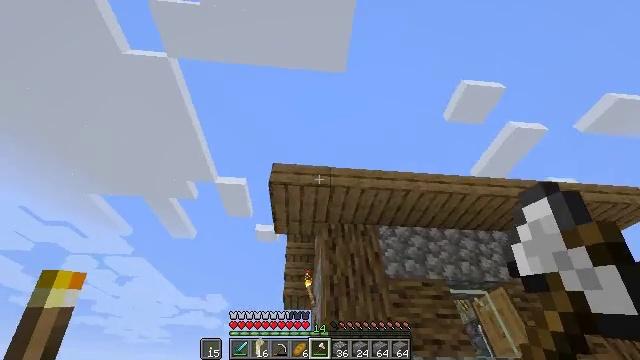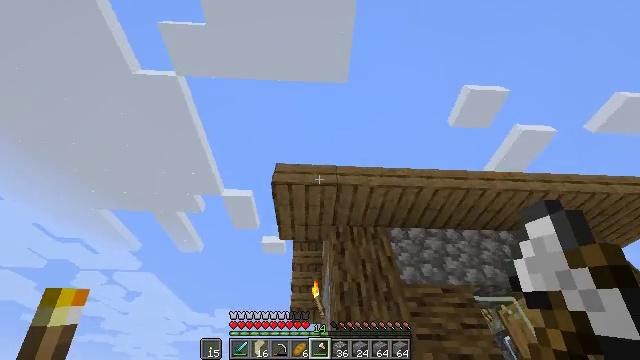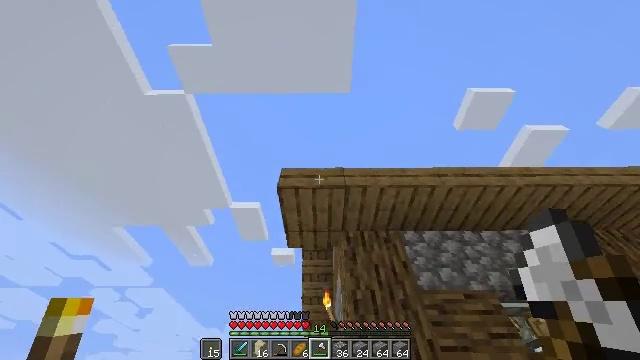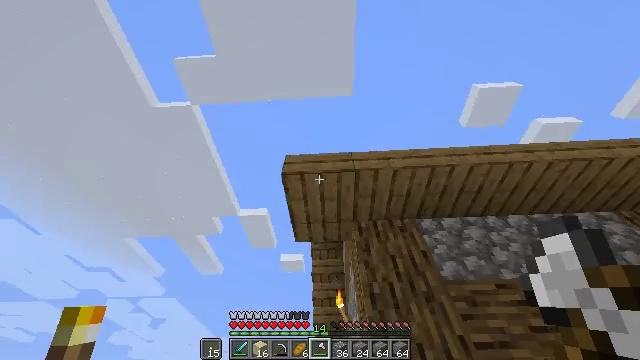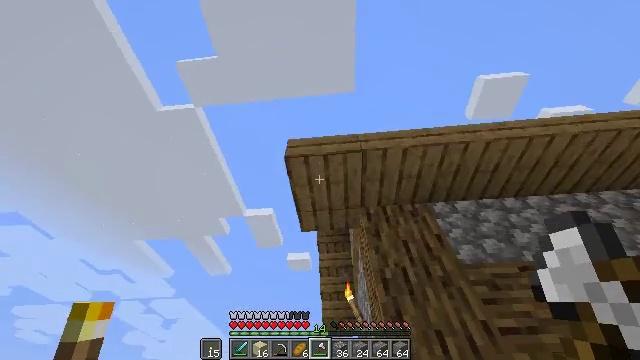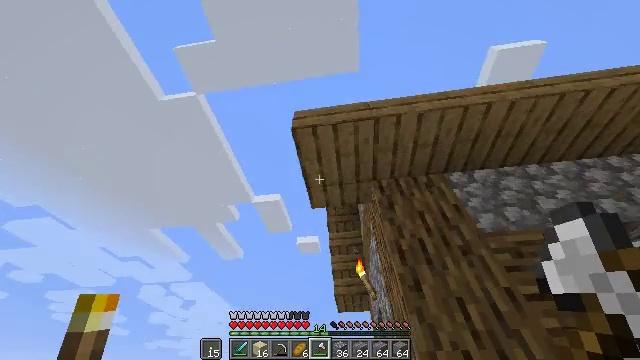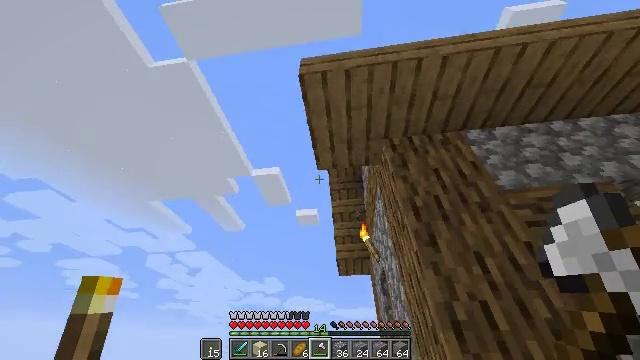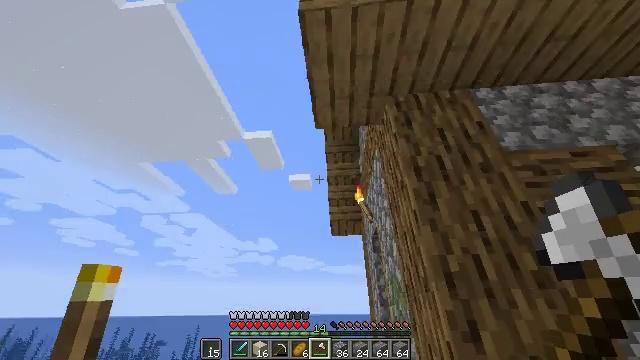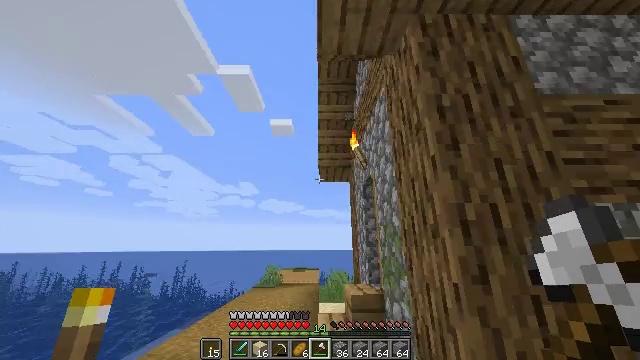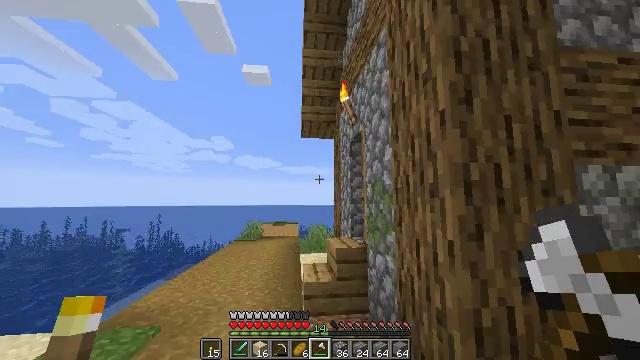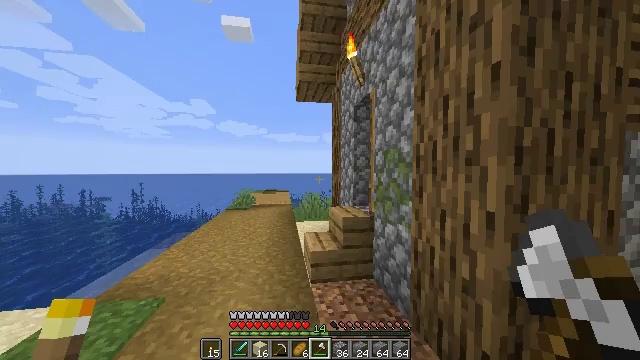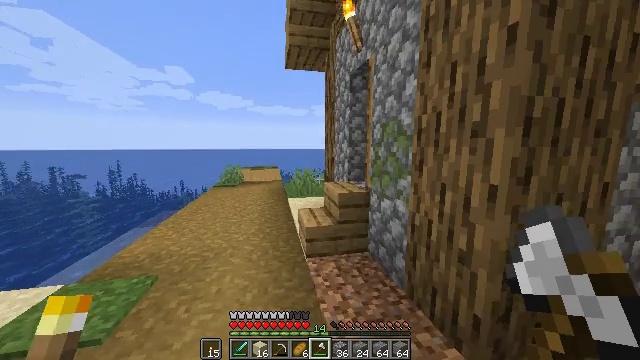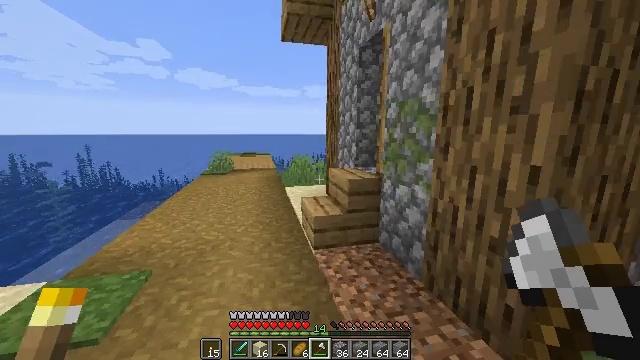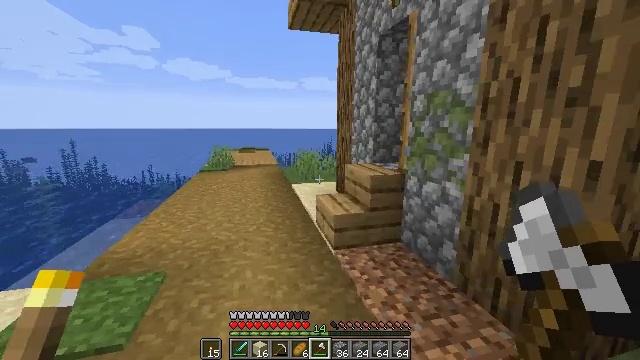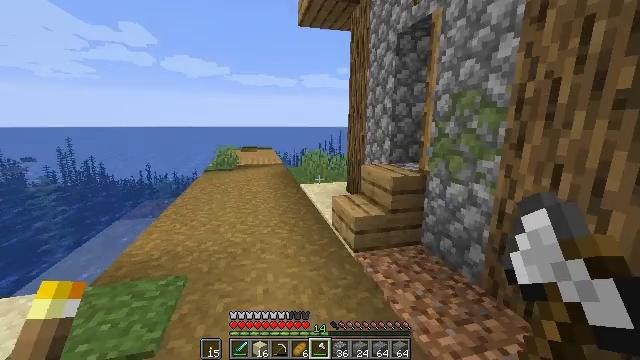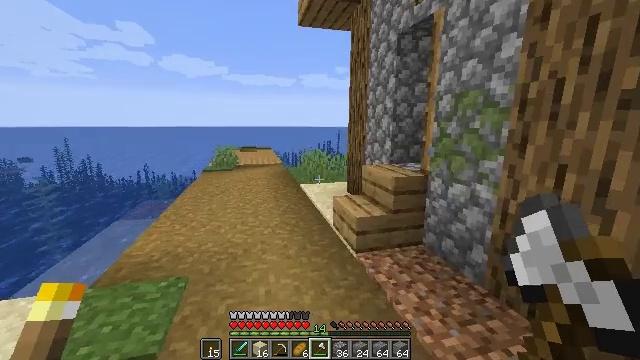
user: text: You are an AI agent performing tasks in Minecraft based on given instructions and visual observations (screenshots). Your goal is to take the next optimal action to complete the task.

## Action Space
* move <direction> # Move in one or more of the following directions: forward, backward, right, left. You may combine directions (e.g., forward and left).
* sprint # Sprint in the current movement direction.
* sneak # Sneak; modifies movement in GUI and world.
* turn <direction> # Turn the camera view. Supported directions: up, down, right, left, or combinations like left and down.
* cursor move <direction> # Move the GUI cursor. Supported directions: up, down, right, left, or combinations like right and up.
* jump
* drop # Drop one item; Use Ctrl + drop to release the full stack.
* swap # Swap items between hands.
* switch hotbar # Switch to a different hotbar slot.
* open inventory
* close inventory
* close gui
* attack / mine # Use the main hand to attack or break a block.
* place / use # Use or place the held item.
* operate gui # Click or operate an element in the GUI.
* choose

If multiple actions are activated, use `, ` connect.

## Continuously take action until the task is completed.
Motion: motion action
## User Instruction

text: Attack the oak planks to recycle it.
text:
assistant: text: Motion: move forward, turn left and up
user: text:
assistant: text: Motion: move forward, turn left and up
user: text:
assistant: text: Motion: move forward, turn left and up
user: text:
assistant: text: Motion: move forward, turn left
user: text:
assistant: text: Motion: move forward and move left, turn left and down
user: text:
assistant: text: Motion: move forward and move left, turn down
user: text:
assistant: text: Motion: move forward and move left, turn right and down
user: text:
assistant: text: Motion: move forward and move left, turn right and down
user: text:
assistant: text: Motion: move forward and move left, turn right and down
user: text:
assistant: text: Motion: move left, turn right and down
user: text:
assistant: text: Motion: move left, turn right and down
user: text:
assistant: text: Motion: move left, turn right and down
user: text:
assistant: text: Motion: move left
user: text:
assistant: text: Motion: move left
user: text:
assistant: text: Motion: move forward and move left
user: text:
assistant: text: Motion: move forward and move left
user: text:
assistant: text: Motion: move forward and move left, turn right
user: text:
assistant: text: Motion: move forward and move left, turn right
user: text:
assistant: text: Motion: move forward and move left, turn right
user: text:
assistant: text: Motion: move forward and move left, turn right
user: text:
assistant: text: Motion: move forward and move left, turn right and up
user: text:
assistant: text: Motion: move forward and move left, turn right and up
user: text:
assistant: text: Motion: move forward, turn right and up
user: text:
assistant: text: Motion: move forward, turn right and up
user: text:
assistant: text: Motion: move forward, turn right and up
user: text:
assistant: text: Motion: move forward, turn right and up
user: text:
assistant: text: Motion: move forward, turn right and up
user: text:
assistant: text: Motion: move forward, turn up
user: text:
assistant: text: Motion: move forward, turn left and up
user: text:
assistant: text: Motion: turn left and up